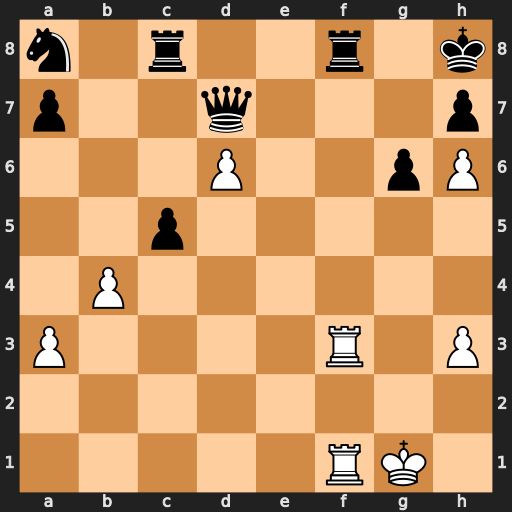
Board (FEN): n1r2r1k/p2q3p/3P2pP/2p5/1P6/P4R1P/8/5RK1
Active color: w
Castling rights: -
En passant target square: -
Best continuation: Rxf8+ Rxf8 Rxf8#